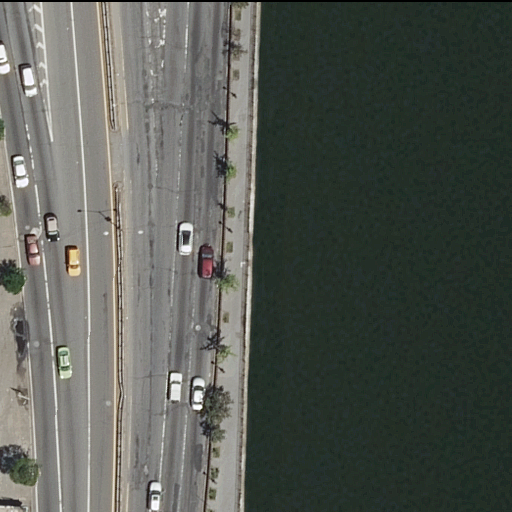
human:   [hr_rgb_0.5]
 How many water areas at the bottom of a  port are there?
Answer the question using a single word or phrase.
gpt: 0

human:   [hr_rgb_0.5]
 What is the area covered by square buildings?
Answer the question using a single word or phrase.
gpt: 0m2

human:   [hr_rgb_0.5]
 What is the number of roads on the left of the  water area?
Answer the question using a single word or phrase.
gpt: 10

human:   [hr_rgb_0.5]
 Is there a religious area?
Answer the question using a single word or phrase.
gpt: no

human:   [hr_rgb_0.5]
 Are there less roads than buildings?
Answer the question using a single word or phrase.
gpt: no

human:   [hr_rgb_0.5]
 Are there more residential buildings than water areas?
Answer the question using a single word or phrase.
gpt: no

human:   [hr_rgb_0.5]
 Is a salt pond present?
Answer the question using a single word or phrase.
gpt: no

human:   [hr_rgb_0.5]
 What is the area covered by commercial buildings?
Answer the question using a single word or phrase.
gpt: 0m2

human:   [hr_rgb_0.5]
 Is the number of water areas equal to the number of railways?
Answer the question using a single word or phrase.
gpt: no

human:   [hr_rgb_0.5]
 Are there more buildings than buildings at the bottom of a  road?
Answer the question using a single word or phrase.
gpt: no

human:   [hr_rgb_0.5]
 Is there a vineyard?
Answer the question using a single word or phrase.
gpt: no

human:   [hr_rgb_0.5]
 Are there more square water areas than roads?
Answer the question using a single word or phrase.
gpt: no

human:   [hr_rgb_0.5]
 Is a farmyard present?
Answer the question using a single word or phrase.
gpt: no

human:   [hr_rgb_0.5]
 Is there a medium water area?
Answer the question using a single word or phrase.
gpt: no

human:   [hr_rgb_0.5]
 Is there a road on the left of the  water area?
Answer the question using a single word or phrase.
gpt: yes

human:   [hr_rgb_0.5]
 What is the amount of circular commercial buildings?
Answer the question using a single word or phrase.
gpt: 0

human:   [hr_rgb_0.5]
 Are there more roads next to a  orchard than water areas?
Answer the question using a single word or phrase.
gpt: no

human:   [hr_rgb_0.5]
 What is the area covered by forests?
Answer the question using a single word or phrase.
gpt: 0m2

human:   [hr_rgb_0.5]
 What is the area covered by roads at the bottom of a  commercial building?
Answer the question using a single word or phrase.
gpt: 0m2

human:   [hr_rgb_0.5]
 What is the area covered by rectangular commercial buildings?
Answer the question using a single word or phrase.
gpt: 0m2

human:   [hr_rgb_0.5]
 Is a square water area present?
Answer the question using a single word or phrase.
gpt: no

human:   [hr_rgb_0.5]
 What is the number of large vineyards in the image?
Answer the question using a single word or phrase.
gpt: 0

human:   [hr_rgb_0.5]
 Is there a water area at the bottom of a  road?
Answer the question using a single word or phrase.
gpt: no

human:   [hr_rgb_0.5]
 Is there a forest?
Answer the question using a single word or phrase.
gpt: no

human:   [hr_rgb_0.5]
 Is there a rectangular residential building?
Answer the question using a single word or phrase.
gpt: no

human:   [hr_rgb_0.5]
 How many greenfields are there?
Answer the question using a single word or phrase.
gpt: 0

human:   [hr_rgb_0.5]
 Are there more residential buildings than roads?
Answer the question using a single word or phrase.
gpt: no

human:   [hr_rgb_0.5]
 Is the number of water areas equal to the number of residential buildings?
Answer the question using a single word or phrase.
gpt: no

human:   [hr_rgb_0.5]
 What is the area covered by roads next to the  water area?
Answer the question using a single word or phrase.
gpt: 0m2

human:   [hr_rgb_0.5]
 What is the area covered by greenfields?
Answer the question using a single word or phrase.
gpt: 0m2

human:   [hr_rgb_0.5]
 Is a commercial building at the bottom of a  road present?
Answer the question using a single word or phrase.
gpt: no

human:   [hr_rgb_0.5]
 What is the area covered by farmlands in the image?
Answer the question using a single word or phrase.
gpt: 0m2

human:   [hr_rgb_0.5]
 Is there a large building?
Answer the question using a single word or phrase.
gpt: no

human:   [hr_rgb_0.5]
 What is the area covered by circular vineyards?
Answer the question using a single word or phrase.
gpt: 0m2

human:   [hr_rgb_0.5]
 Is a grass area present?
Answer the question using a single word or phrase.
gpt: no

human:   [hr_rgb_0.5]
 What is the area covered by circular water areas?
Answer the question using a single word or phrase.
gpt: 0m2